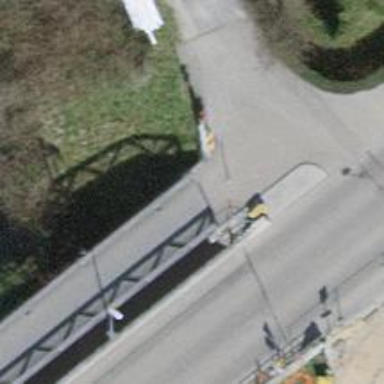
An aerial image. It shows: Bollard.